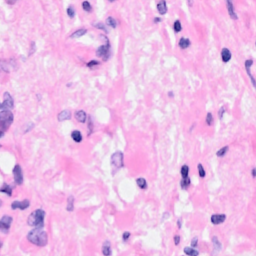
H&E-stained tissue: Breast